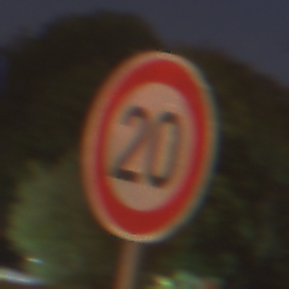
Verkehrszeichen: Geschwindigkeit20
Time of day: Night
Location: Outdoor (Suburban)
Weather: PartlyCloudy
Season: NotSpecified
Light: Artificial